Aerial crown-view tile of a tropical tree (Barro Colorado Island, Panama), acquired 20250616:
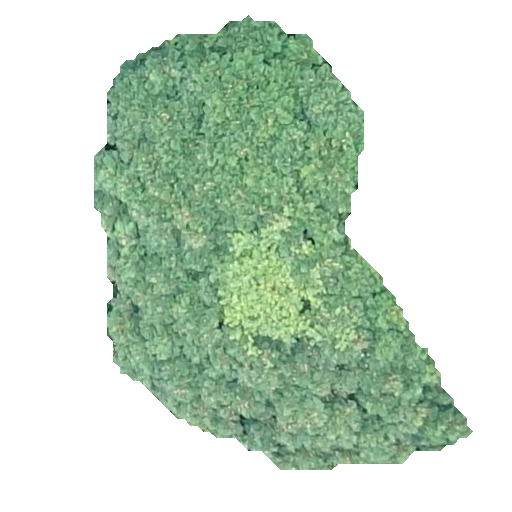
Species: Jacaranda copaia
GBIF accepted scientific name: Jacaranda copaia
Crown area: 159.867 m²